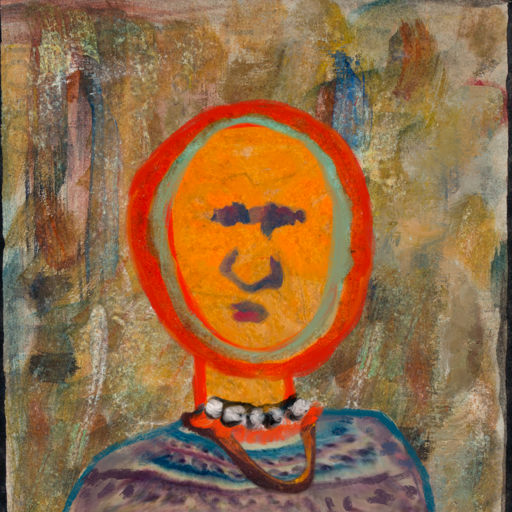
Background: Pipe, Head And Neck Front: Sisters, Face Front: In_The_Sun, Bust: HillGirl, Hair Front: Sisters, Head Accessory: Blank, Second Necklace: Comrade, Necklace: An_Impression, Baby: Blank